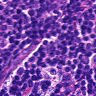
Metastatic tissue present: no